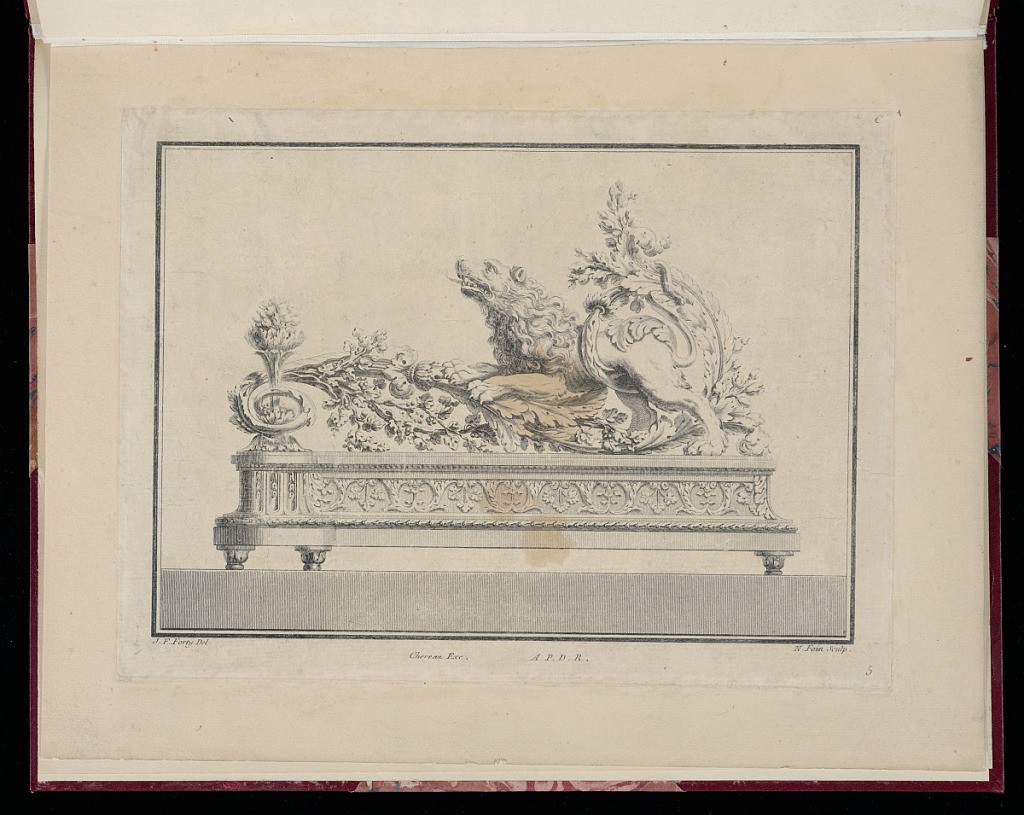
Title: Design for an Andiron
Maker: Jean François Forty, active 1775 – 1790
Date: ca. 1780
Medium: Etching and engraving on laid paper
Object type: Print
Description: Fifth plate from a series of six designs for andirons. The andiron features a lion with an acanthus leaf scroll intertwined with sprigs of leaves, and rosettes. The base is decorated with friezes, beading, and fluting. The plate is numbered, lettered, and signed.